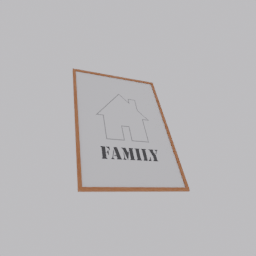
Label: decoration